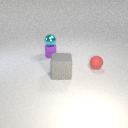
small purple rubber cylinder to the left of large gray rubber cube